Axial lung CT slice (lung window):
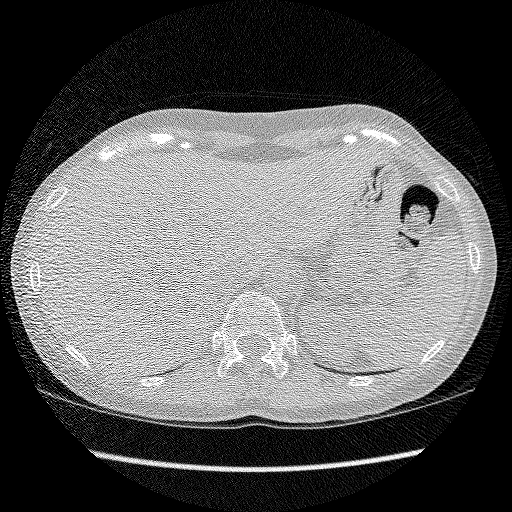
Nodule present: no